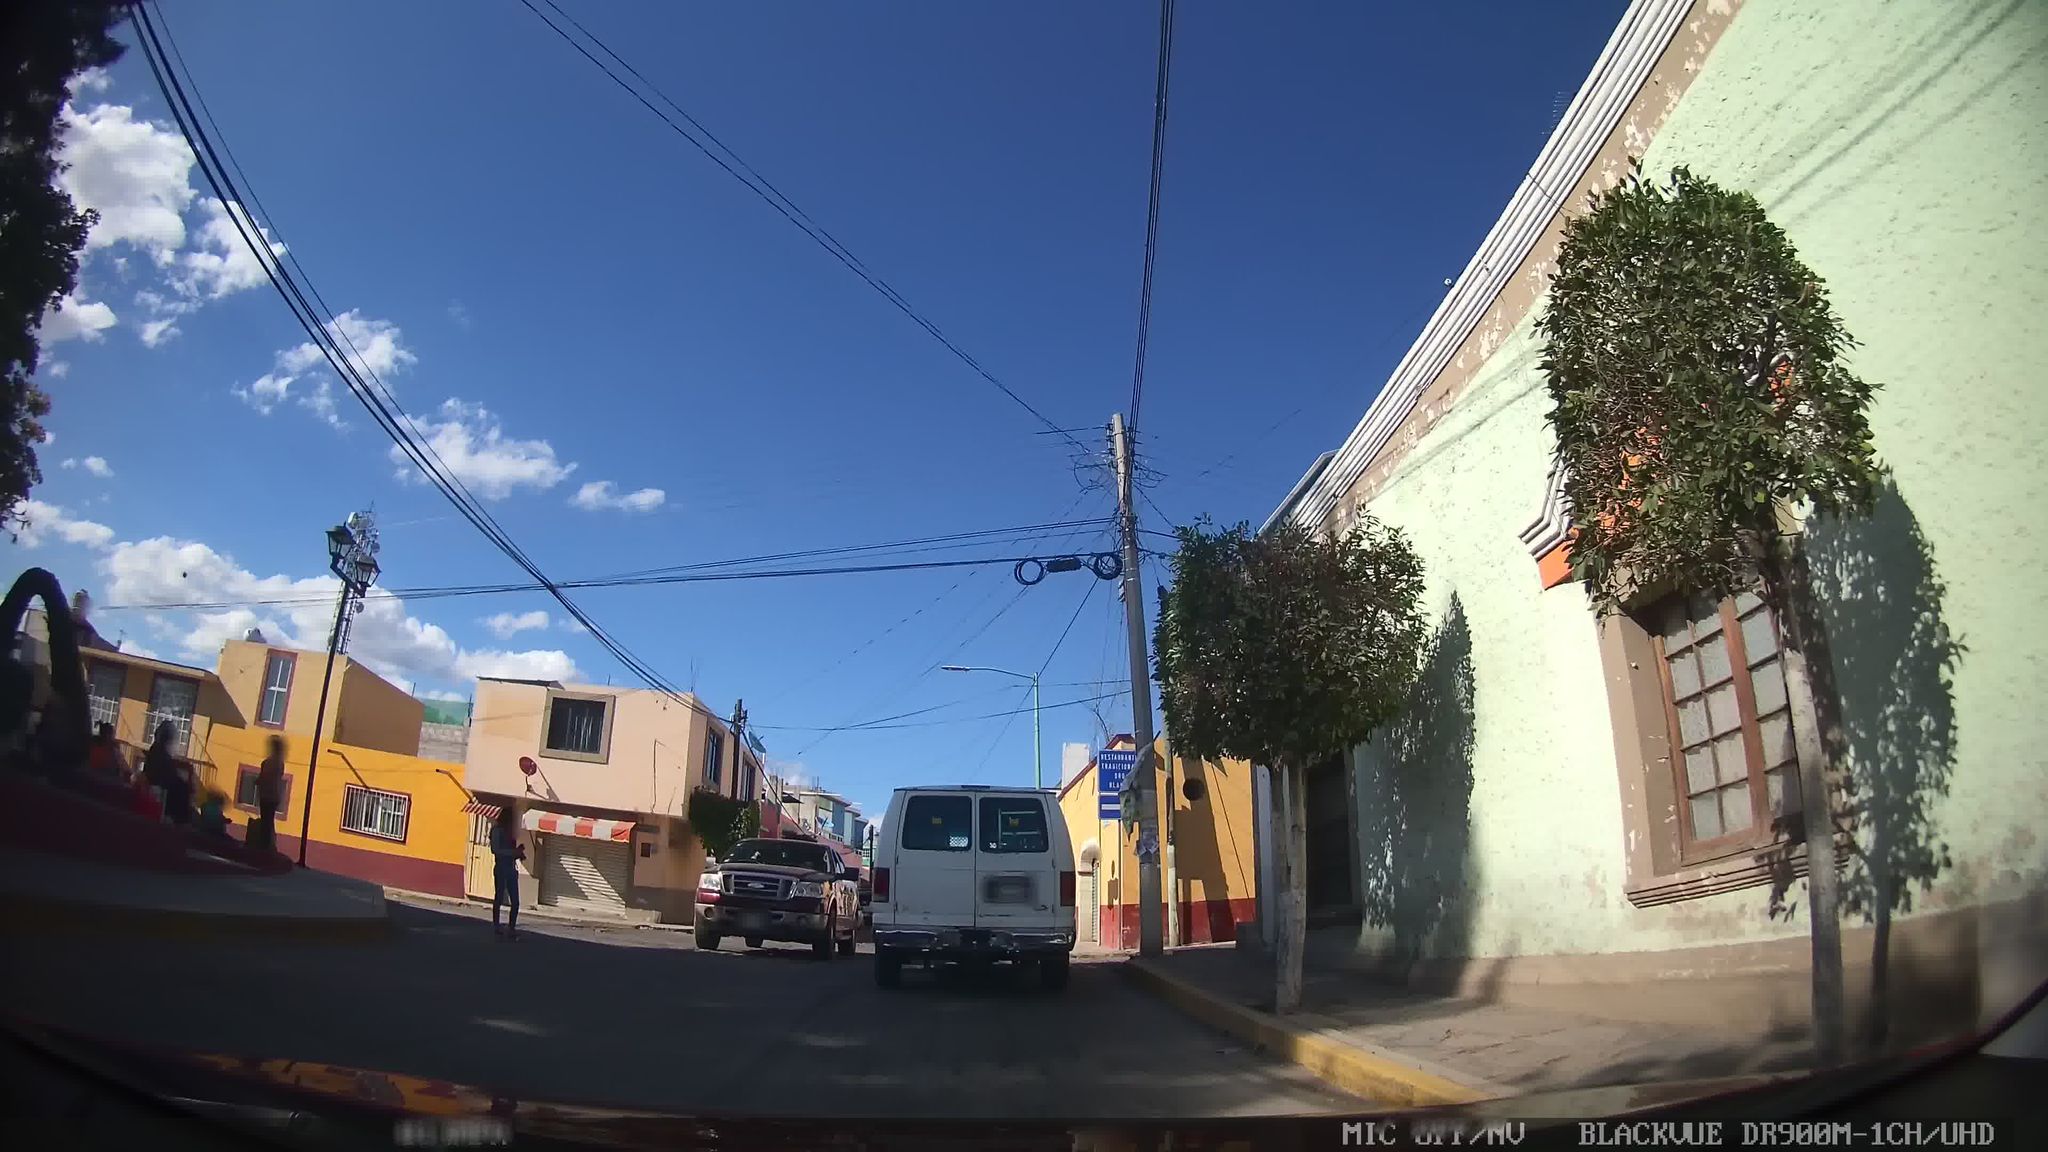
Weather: clear
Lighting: day
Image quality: good
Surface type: driving surface
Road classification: secondary
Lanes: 2
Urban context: semi-dense urban cluster
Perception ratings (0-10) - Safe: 1.72, Lively: 6.62, Beautiful: 2.92, Boring: 3.03, Depressing: 8.42, Wealthy: 0.93